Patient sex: M
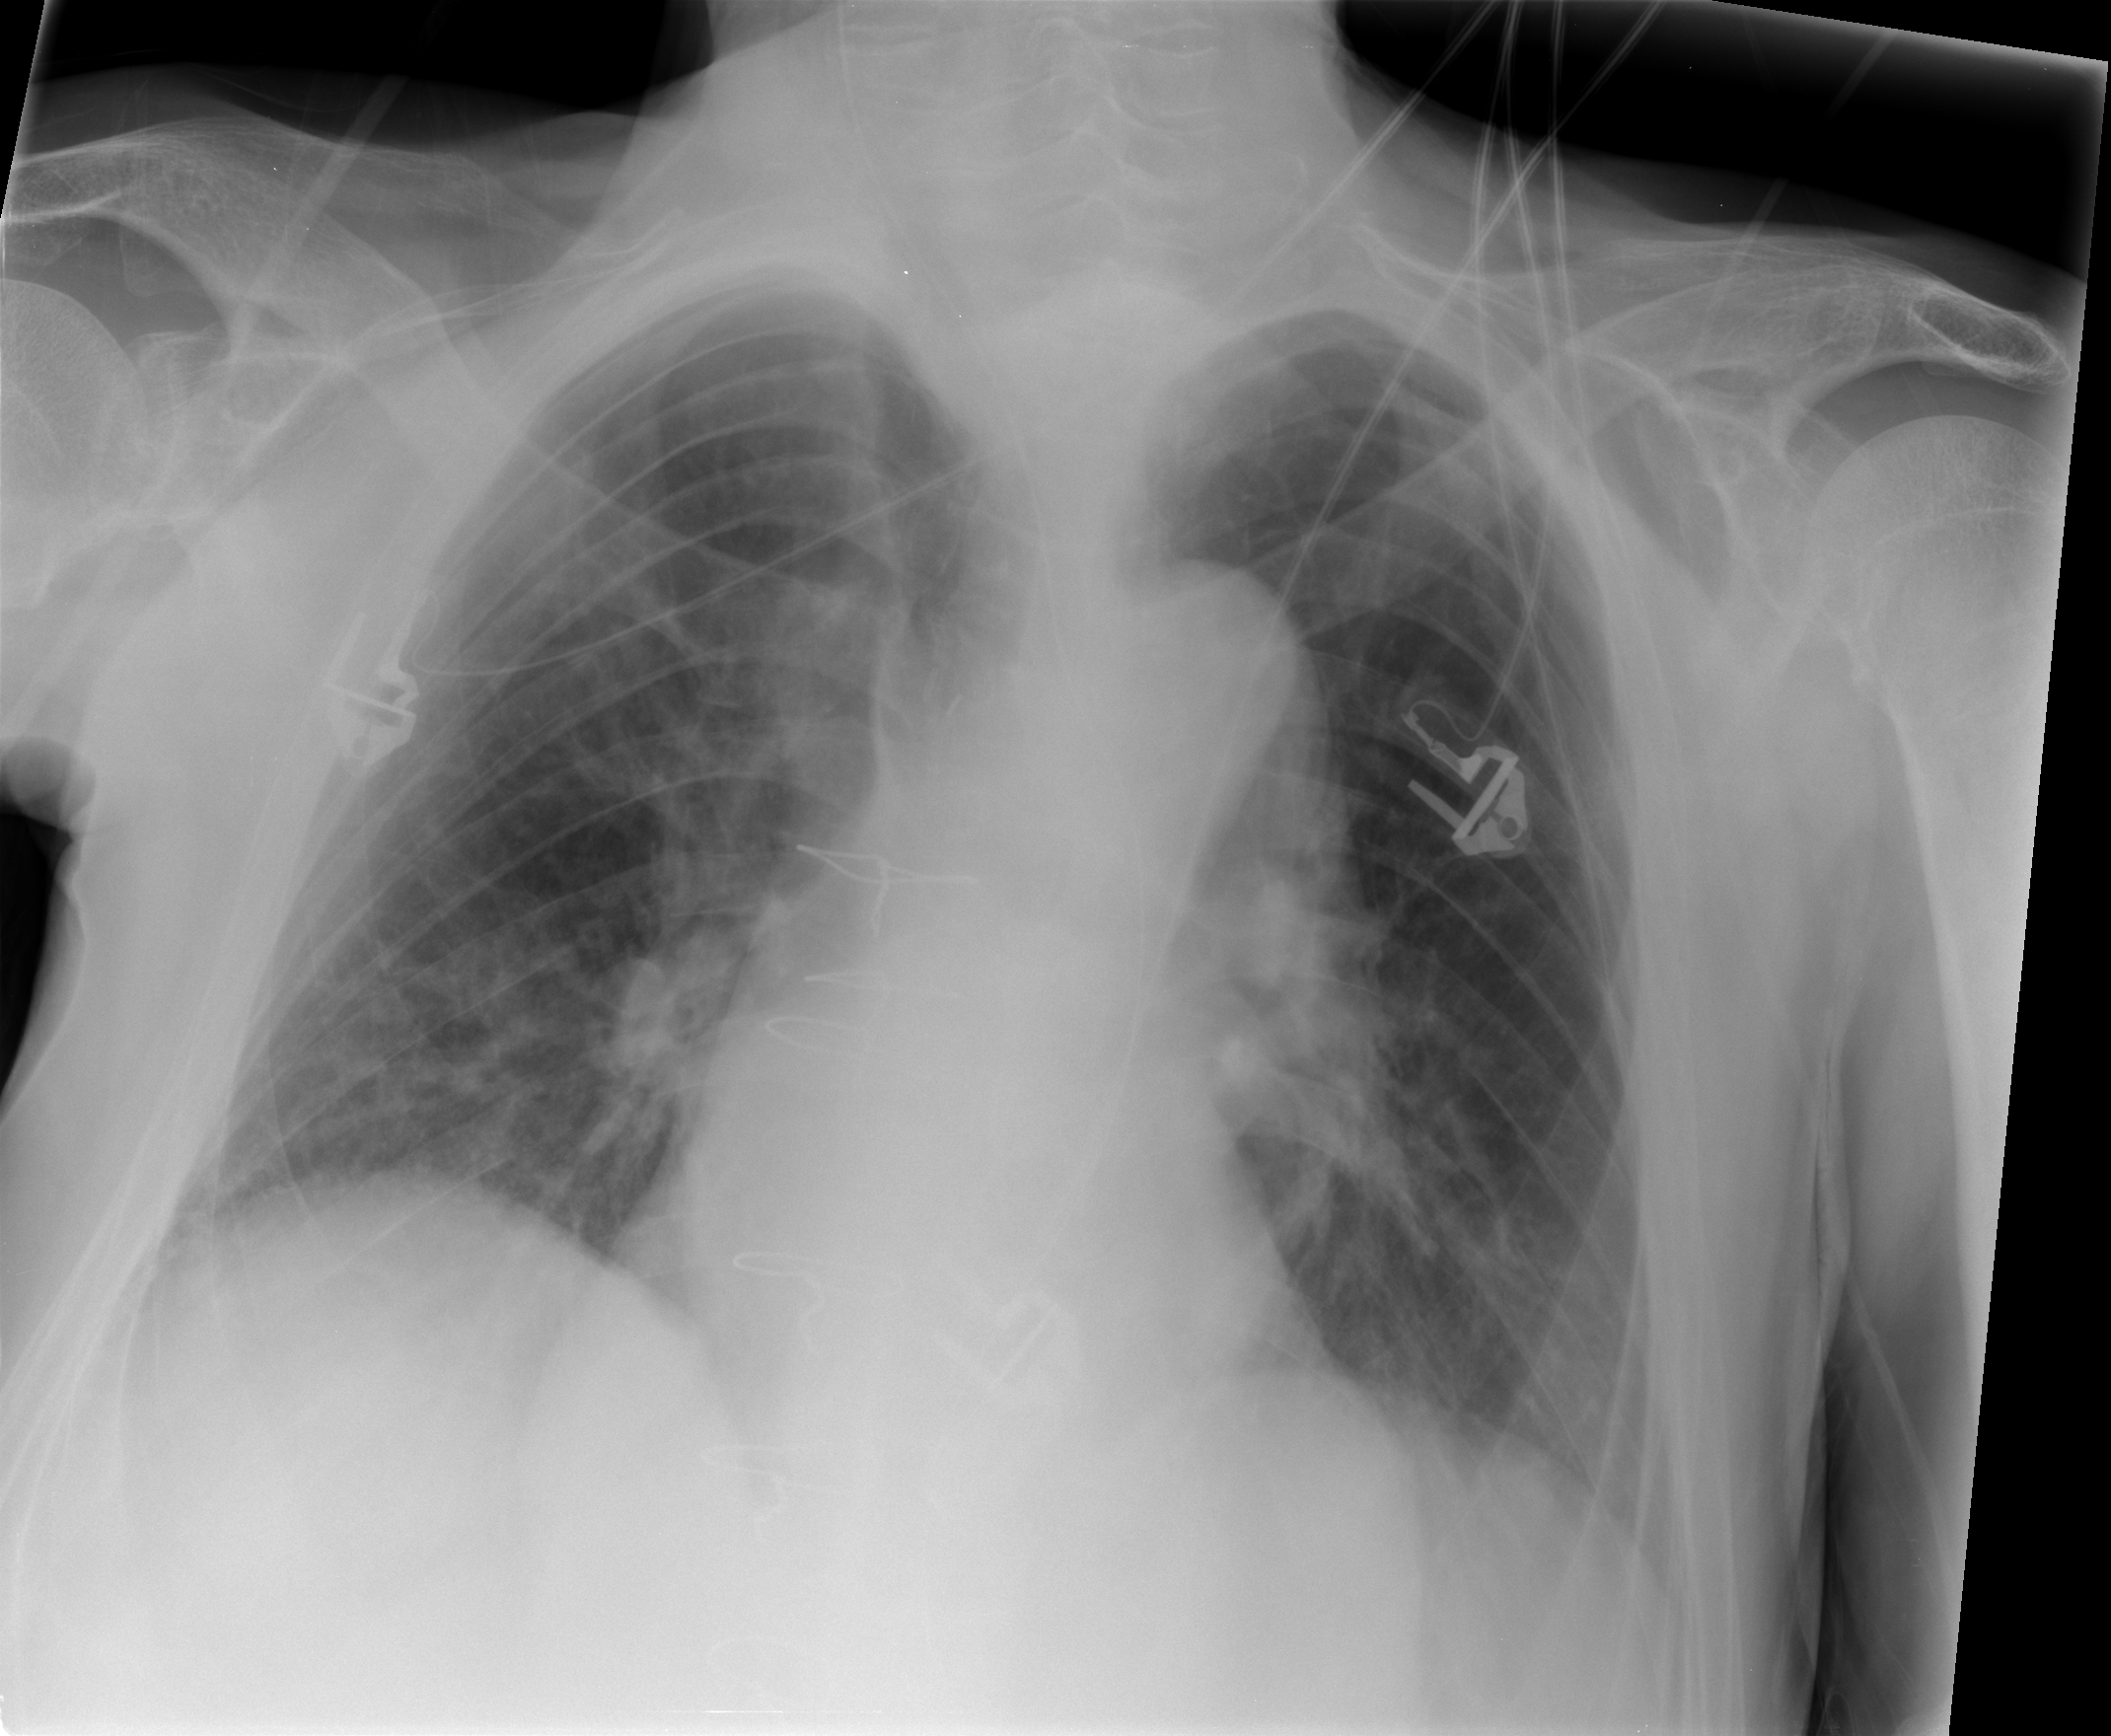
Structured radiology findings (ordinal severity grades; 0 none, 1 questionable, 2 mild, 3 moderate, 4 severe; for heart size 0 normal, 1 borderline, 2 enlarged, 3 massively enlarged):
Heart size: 2
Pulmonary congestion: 2
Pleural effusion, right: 0
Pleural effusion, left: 0
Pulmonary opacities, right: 2
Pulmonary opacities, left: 0
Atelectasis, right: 0
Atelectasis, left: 0